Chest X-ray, PA view. Patient: 72 years old, sex M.
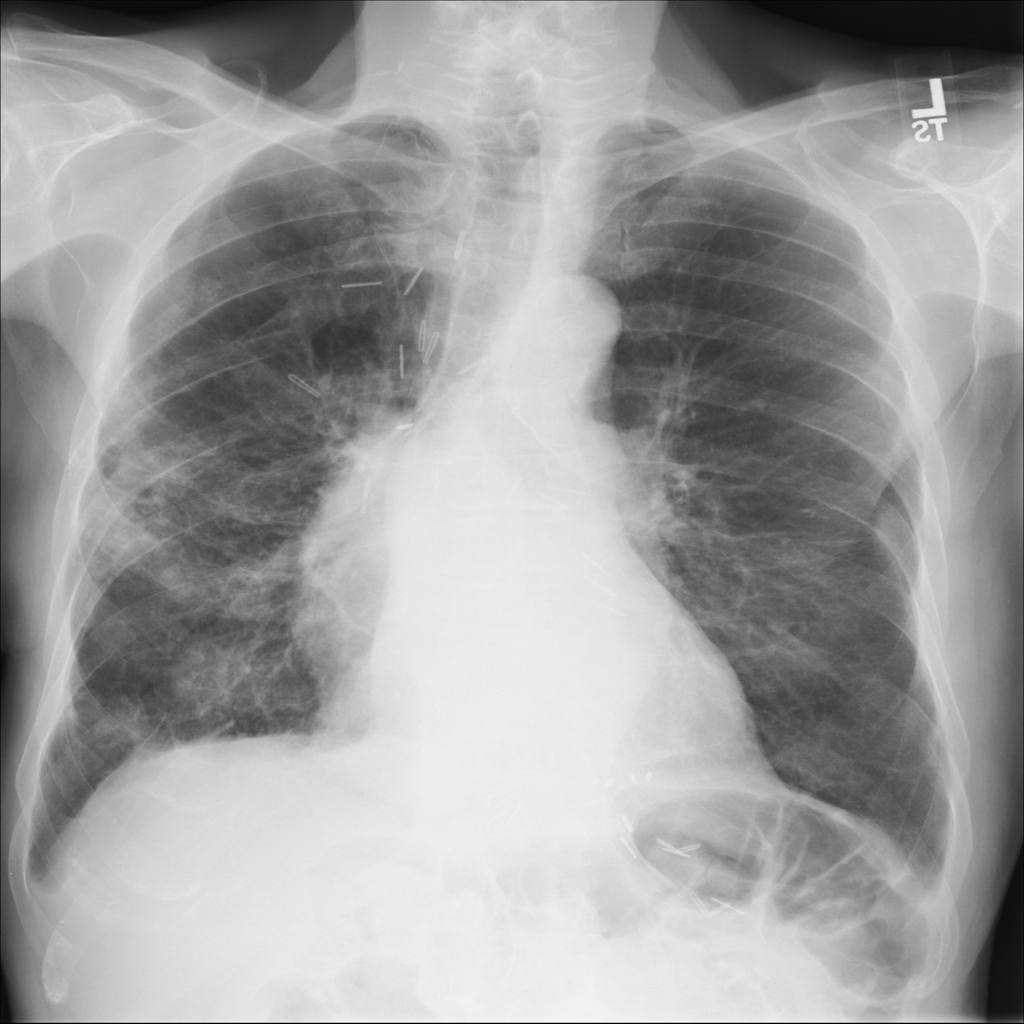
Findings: Infiltration, Mass